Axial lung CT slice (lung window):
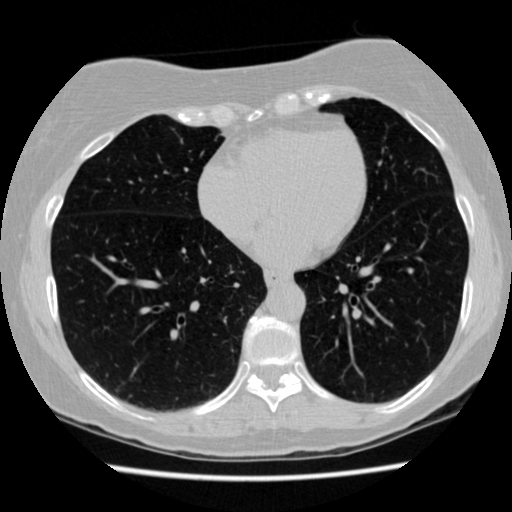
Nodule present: no